Question: May be that is a simple question - but I tried to solve it several times - and just can't make it work. My problem is that - my plot is larger than the canvas:
Is there a way to make plot fit to the canvas - without changing the canvas size?
Here's the code that I use to make a plot (thanks to the Louis):
'''
da = plt.figure()
l1 = da.add_subplot(111).plot(dummyZ, delta_a, "k-")
da.add_subplot(111).set_xlabel(r"$z/L$")
da.add_subplot(111).set_ylabel(r"$\delta a(z)$")
da.add_subplot(111).grid(True)
da.savefig("da.png")
'''
And here's the preambule:
'''
import matplotlib.pyplot as plt
plt.rcParams['font.size']=18
'''
:
That's what I'm using now:
'''
da = plt.figure()
l1 = da.add_subplot(111).plot(dummyZ, delta_a, "k-")
da.add_subplot(111).set_xlabel(r"$z/L$")
da.add_subplot(111).set_ylabel(r"$\delta a(z)$")
da.add_subplot(111).grid(True)
da.subplots_adjust(left=0.2, bottom=0.15) # !!!
da.savefig("da.png")
'''
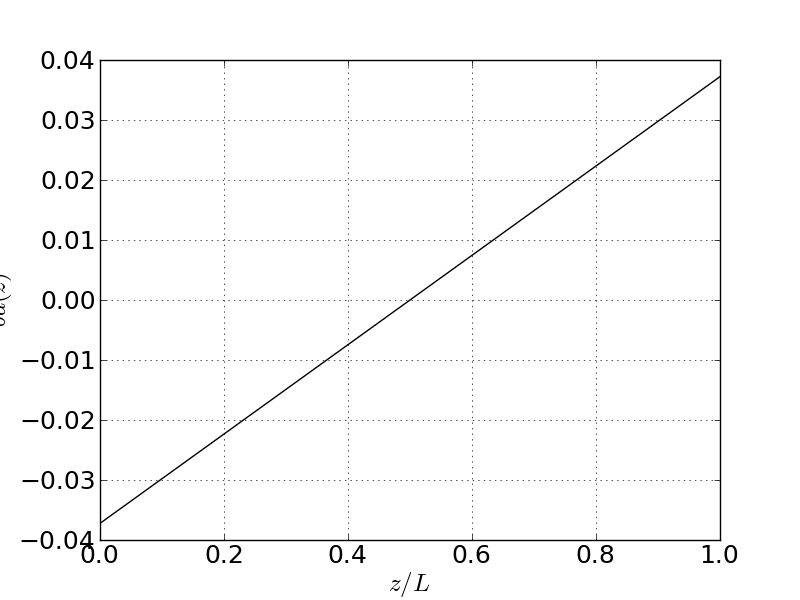
Answer: If I understand correctly the question, you want more room on the left to get the scale title ?
This is to be done with
'''
fig.subplots_adjust(left=None, bottom=None, right=None, top=None, wspace=None, hspace=None)
'''
I had it with a simple
'''
subplots_adjust(top=0.8)
'''
to adjust the top of one of my draws.
Hope this could help.